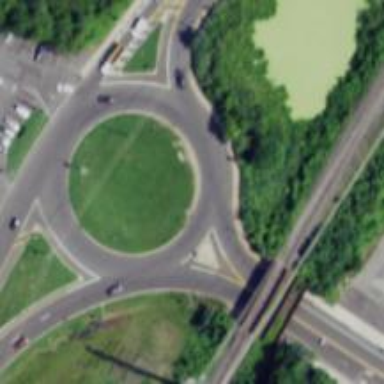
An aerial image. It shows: Roundabout on trunk highway.